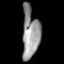
Tissue: lung
Cell type: T cells
Senescence score: 0.1483
Nuclear area (px): 870
Mean DAPI intensity: 146.66